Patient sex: F
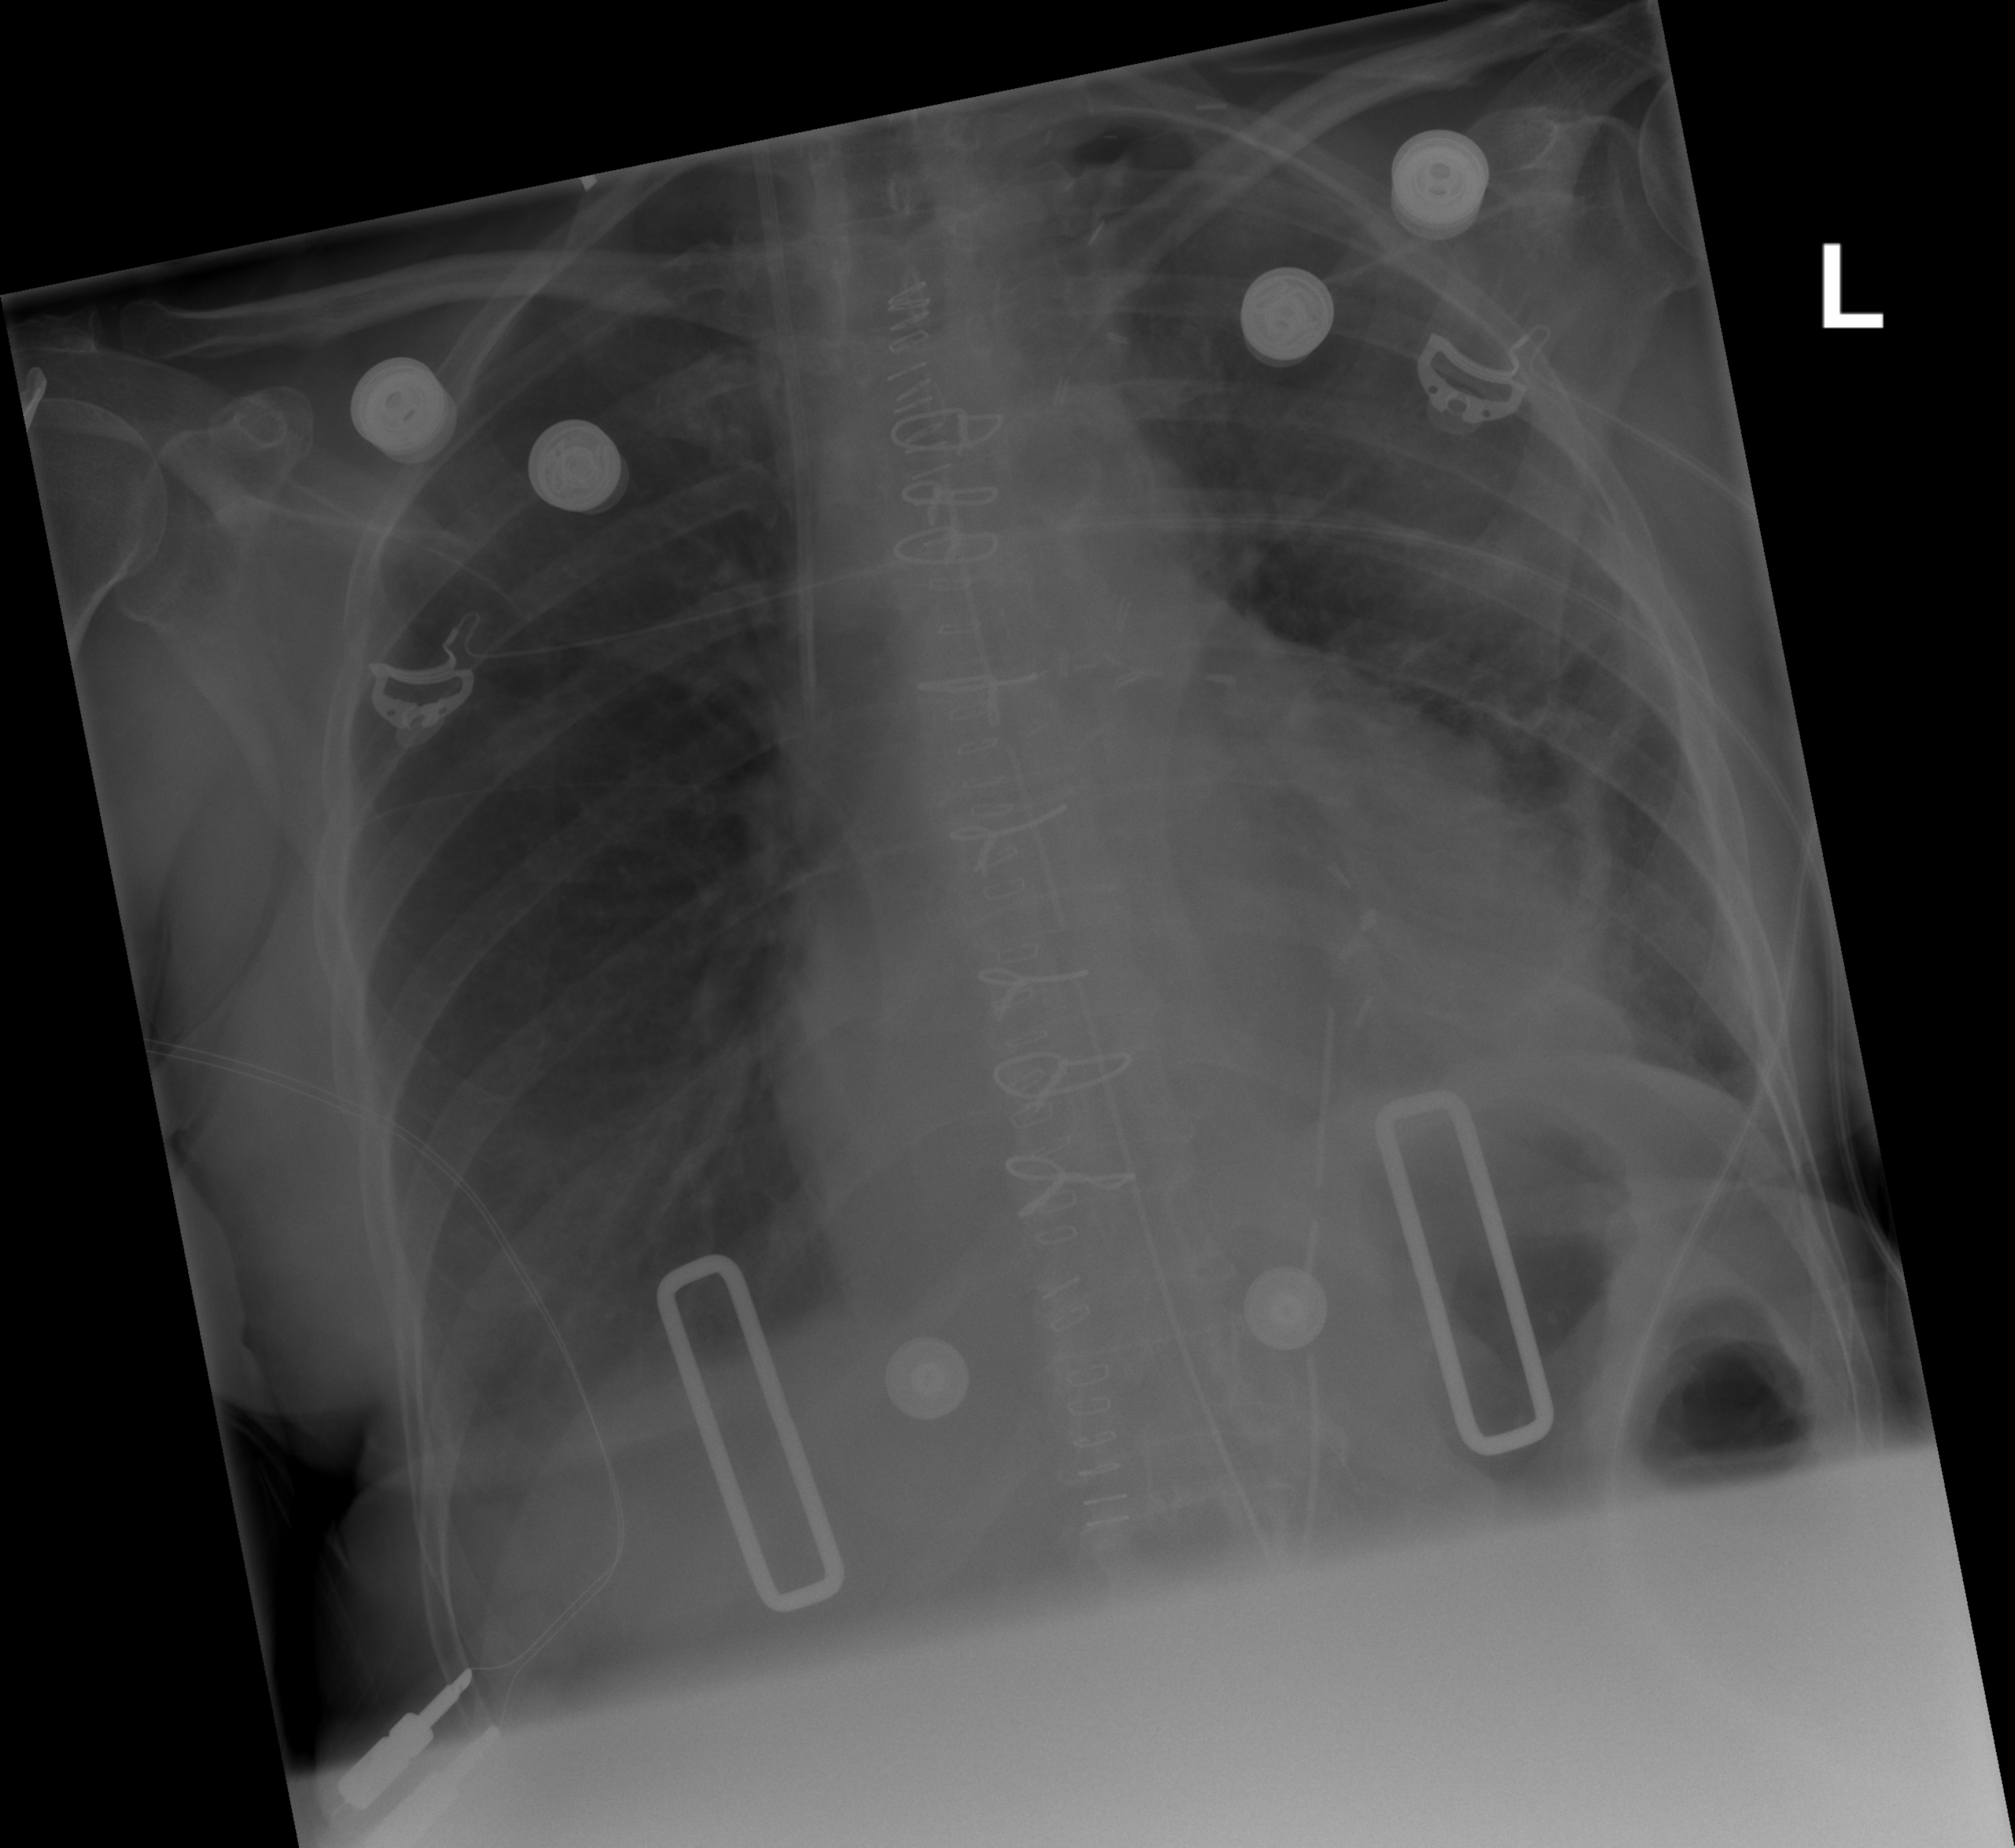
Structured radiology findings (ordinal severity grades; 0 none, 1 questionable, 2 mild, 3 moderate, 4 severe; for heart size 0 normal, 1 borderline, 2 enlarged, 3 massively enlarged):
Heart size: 2
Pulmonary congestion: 0
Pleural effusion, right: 0
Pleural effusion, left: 0
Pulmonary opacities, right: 0
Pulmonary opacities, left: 0
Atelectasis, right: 0
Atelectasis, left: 2